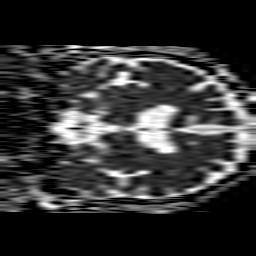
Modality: ADC
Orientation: coronal
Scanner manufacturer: philips
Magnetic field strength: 1.5 T
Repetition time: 3.684 s
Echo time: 0.09411 s